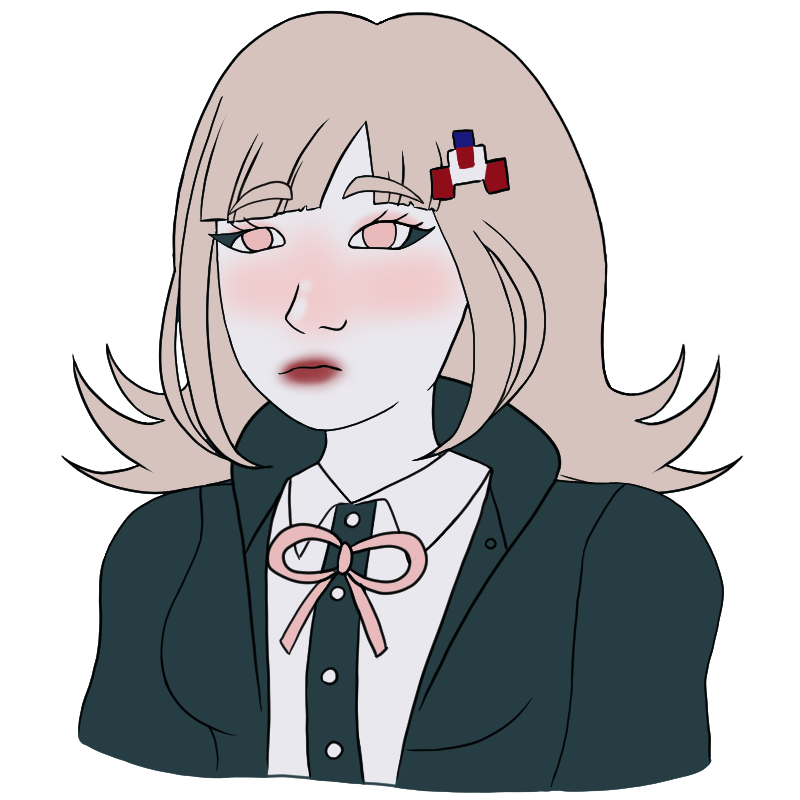
Label: 5_Doomer_Girl